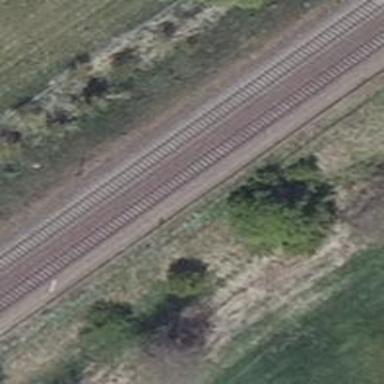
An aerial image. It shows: Railway signal.